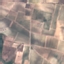
Land use / land cover class: PermanentCrop